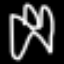
Label: angel